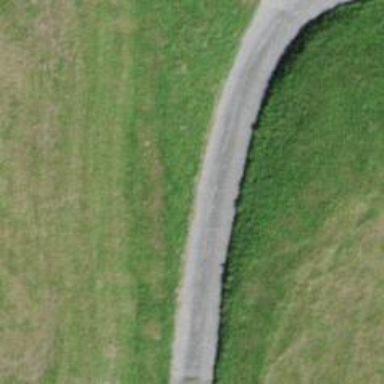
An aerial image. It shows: Track with grade 1 quality.